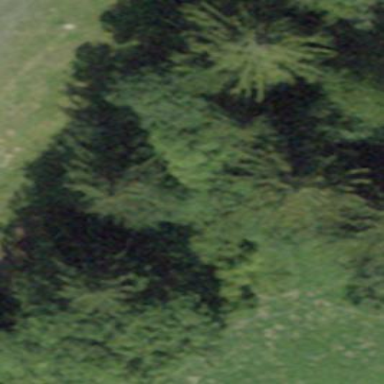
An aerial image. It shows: Forest area.